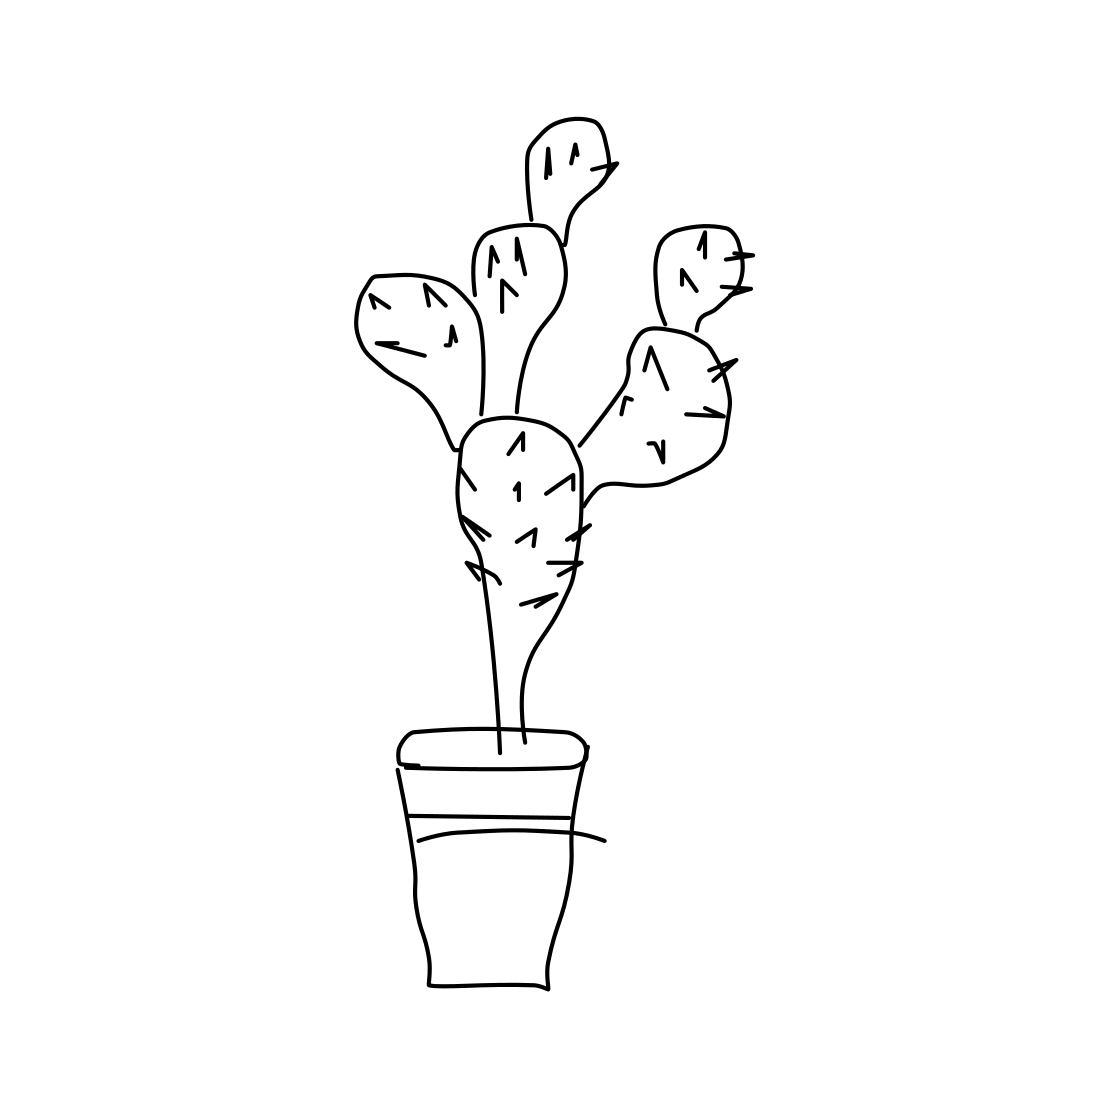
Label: cactus